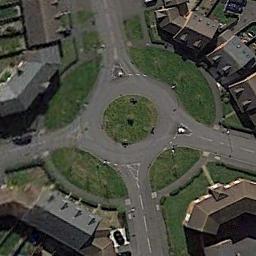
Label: roundabout